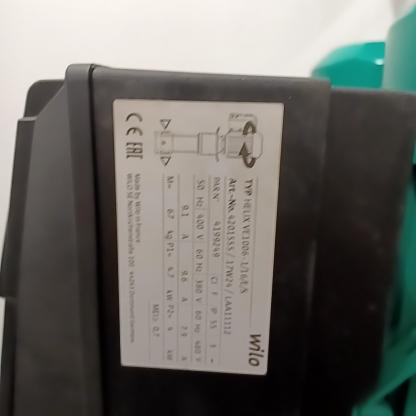
Klasa: tabliczka-znamionowa